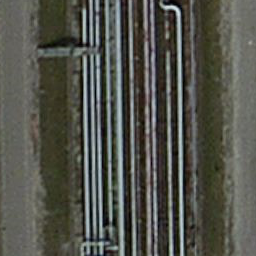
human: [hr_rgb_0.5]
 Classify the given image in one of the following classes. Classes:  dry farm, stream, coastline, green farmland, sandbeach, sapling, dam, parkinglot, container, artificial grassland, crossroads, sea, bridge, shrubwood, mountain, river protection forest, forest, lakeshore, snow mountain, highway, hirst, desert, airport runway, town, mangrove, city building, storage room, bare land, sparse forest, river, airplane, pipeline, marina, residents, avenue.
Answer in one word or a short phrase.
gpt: pipeline